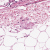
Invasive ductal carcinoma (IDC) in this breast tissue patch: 0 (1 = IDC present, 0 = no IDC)